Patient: sex M, age 26
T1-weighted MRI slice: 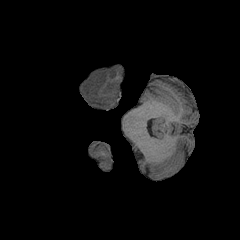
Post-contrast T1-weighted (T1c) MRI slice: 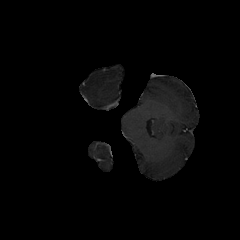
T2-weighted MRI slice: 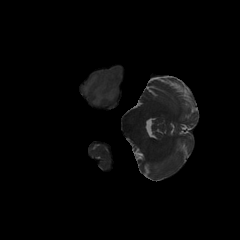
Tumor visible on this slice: yes
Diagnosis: Astrocytoma, IDH-mutant
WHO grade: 3